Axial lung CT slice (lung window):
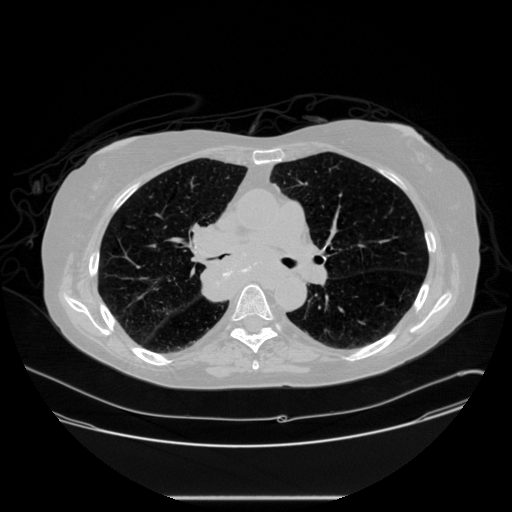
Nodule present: no